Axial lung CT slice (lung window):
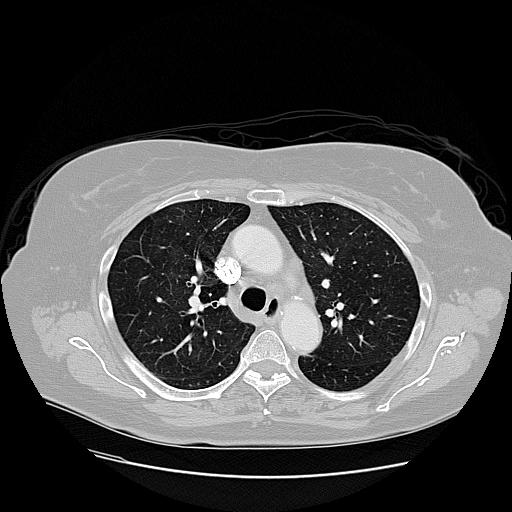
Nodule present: no